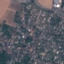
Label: Residential